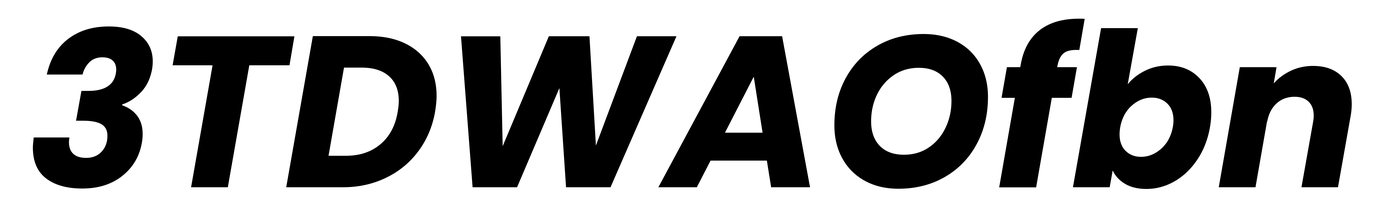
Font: Poppins-BoldItalic